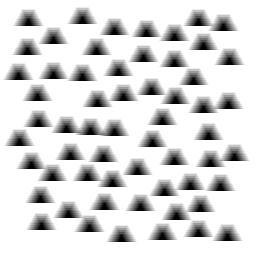
Squares: 0
Triangles: 59
Stars: 0
Total shapes: 59